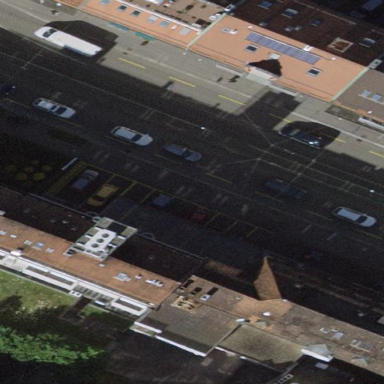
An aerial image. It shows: View of roof of building.